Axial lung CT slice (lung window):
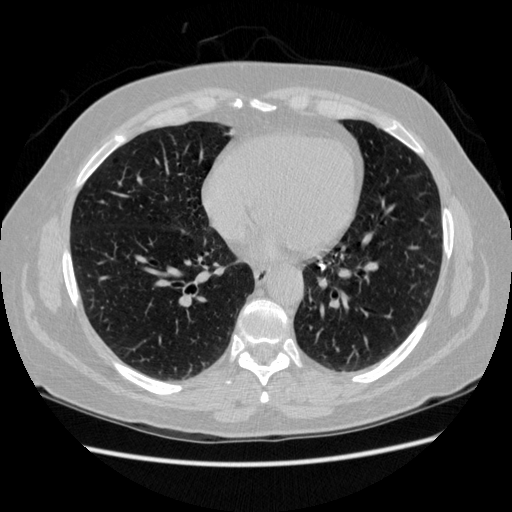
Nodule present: no